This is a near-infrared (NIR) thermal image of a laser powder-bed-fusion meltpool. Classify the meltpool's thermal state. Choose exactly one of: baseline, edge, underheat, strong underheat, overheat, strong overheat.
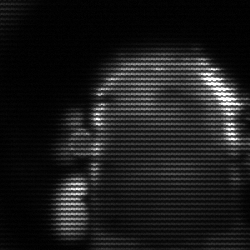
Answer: baseline